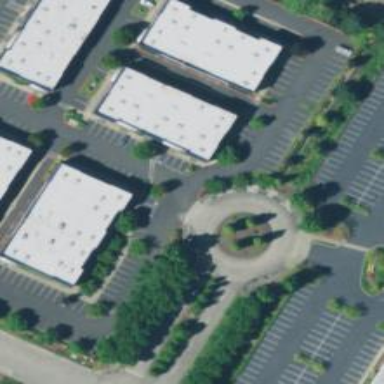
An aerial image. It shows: Parking space is available.